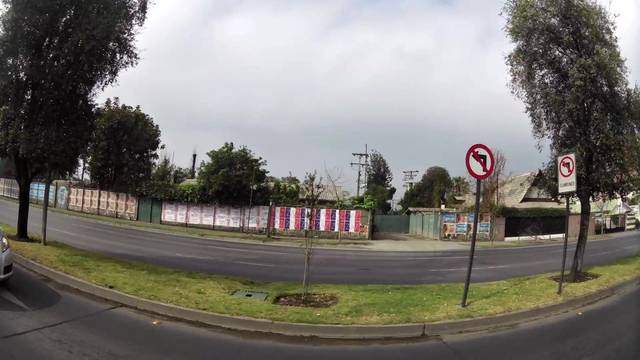
Region: Chile
Coordinates: -33.431, -70.571